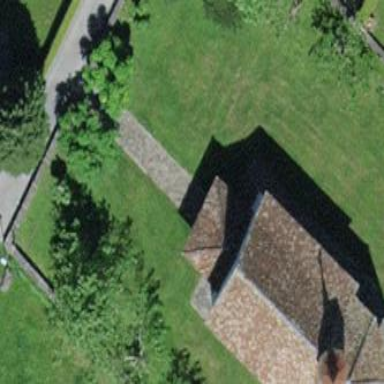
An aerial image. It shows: Chapel building.